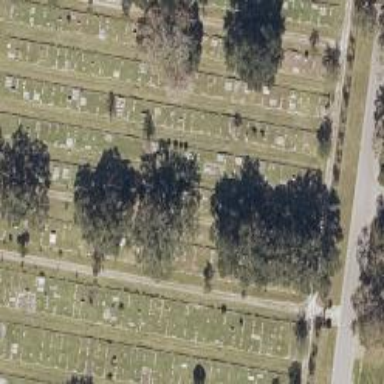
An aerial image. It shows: Sector within cemetery.